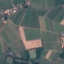
Land use / land cover: PermanentCrop